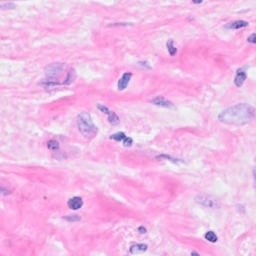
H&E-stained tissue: Breast